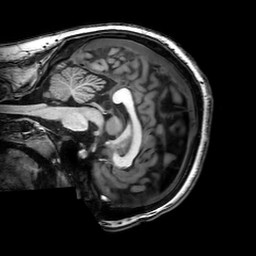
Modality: T1w
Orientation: sagittal
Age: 24
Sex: female
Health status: healthy
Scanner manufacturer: philips
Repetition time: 0.0082 s
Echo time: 0.00377 s